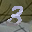
Label: 3